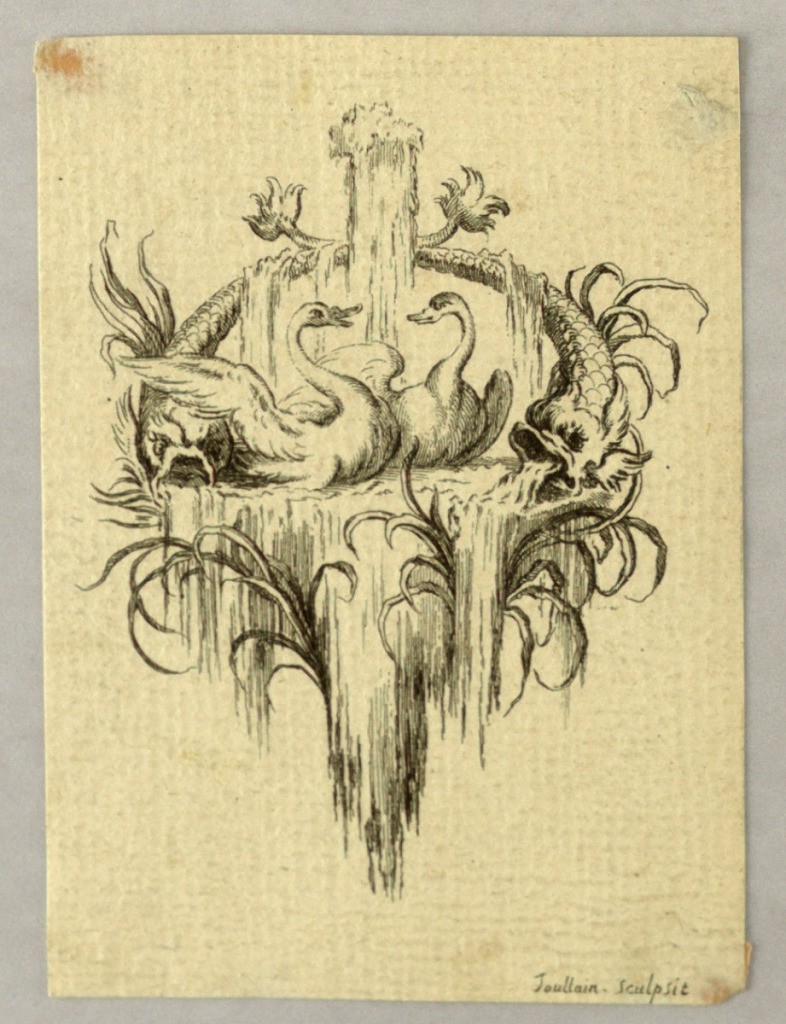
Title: Vignette
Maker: François Joullain, France, 1697 – 1778
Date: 1725-1750
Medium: Etching on paper
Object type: Print
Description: Ornament composed of two swans, two dolphins, water plants, cascades, a fountain.